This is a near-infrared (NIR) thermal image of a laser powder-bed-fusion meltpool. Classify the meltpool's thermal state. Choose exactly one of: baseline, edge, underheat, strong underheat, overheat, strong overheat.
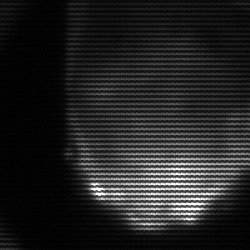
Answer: edge